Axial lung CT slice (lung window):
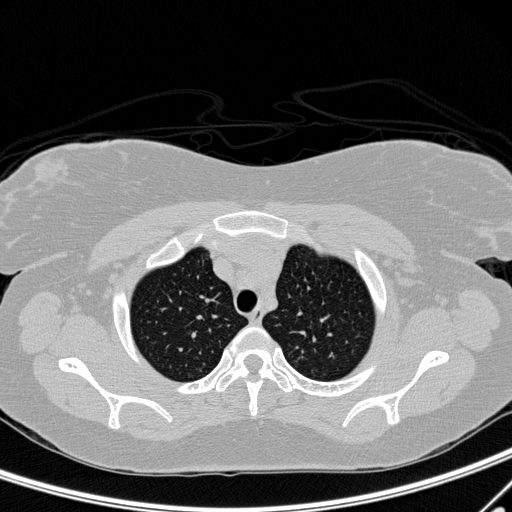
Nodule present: no